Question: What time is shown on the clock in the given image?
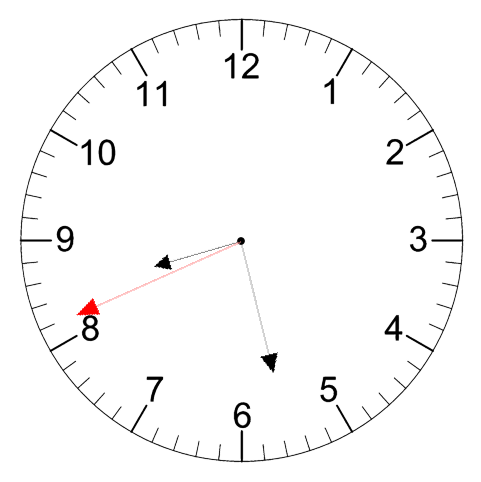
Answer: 08:27:41